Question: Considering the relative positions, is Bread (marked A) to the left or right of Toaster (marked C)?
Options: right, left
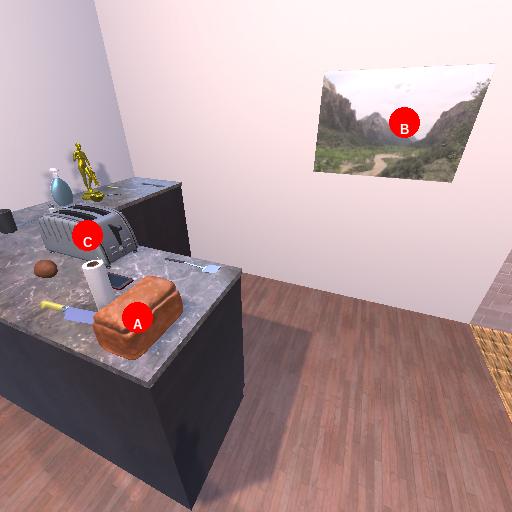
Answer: right